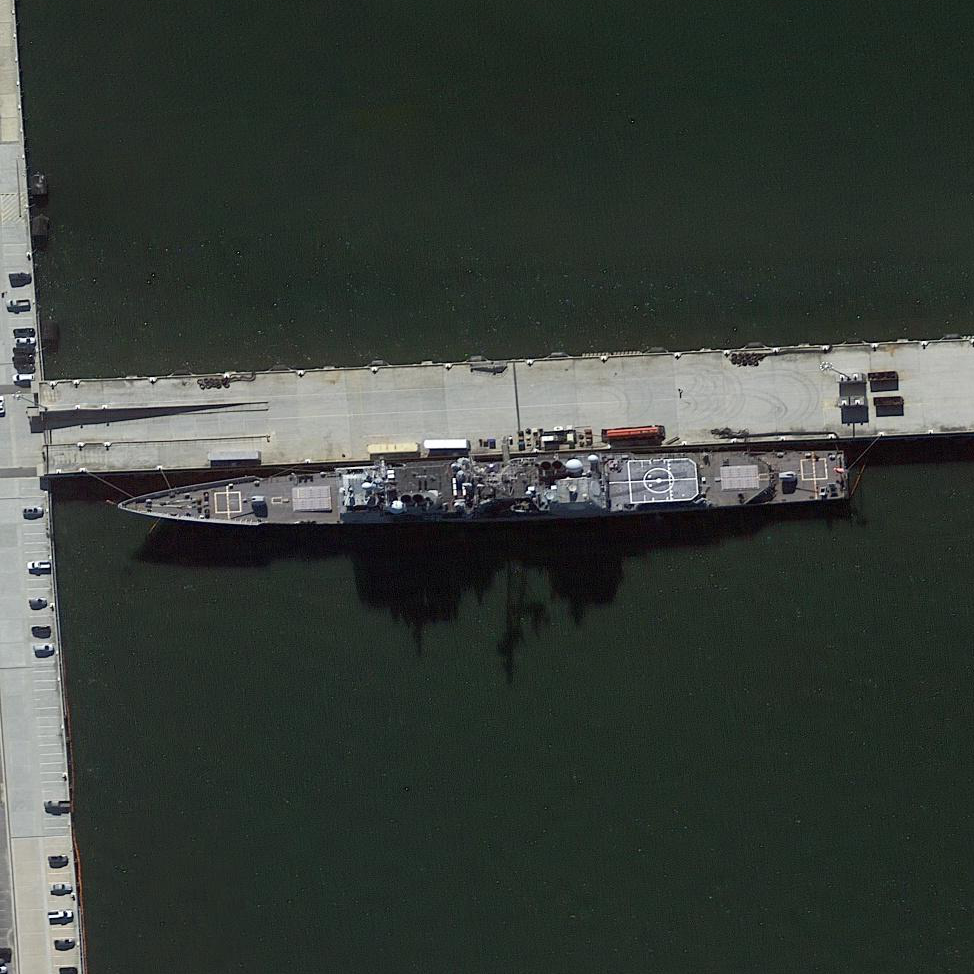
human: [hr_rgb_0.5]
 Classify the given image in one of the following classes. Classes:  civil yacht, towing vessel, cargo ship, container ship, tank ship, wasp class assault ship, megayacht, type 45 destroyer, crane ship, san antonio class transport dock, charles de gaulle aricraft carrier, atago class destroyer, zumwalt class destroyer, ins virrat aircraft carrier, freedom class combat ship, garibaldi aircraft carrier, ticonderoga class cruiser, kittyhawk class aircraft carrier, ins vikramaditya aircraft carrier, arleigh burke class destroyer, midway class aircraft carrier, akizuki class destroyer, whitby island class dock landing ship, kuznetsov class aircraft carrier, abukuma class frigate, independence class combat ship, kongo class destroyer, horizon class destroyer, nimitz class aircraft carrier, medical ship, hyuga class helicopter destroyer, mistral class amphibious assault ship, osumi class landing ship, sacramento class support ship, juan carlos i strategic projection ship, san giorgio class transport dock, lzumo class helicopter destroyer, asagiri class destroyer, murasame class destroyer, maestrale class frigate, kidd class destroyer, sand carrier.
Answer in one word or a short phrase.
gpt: Ticonderoga class cruiser